Field crop: tomato
Growth stage: 1
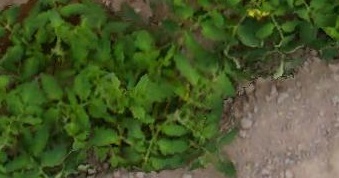
Species: tomato